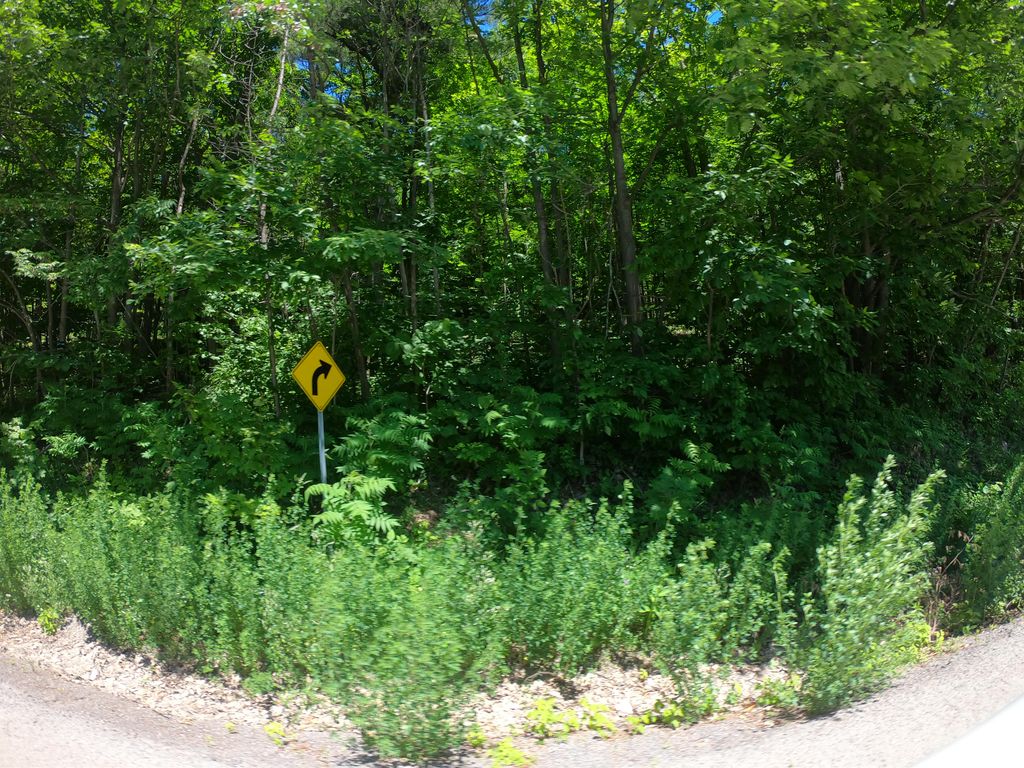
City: ottawa-gatineau